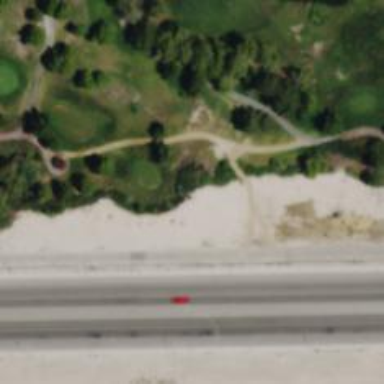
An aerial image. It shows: Path used for both walking and golf.